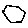
Label: hexagon